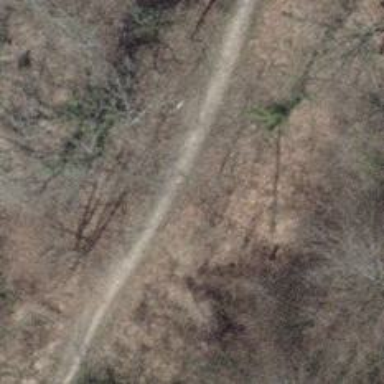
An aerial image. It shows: Unpaved path.